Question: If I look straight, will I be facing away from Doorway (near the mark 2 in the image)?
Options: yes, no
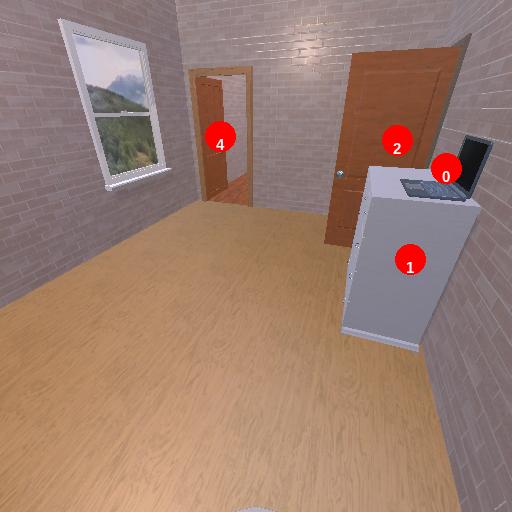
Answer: yes